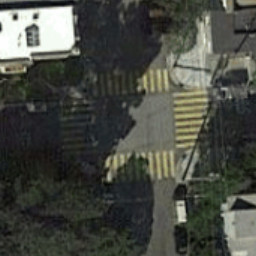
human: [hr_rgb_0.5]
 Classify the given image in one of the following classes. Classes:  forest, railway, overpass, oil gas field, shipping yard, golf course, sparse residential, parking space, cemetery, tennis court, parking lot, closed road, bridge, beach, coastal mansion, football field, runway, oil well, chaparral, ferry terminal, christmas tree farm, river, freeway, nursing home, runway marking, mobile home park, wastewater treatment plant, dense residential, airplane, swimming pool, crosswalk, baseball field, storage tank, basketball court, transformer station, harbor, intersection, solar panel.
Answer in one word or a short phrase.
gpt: crosswalk